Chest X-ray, PA view. Patient: 41 years old, sex M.
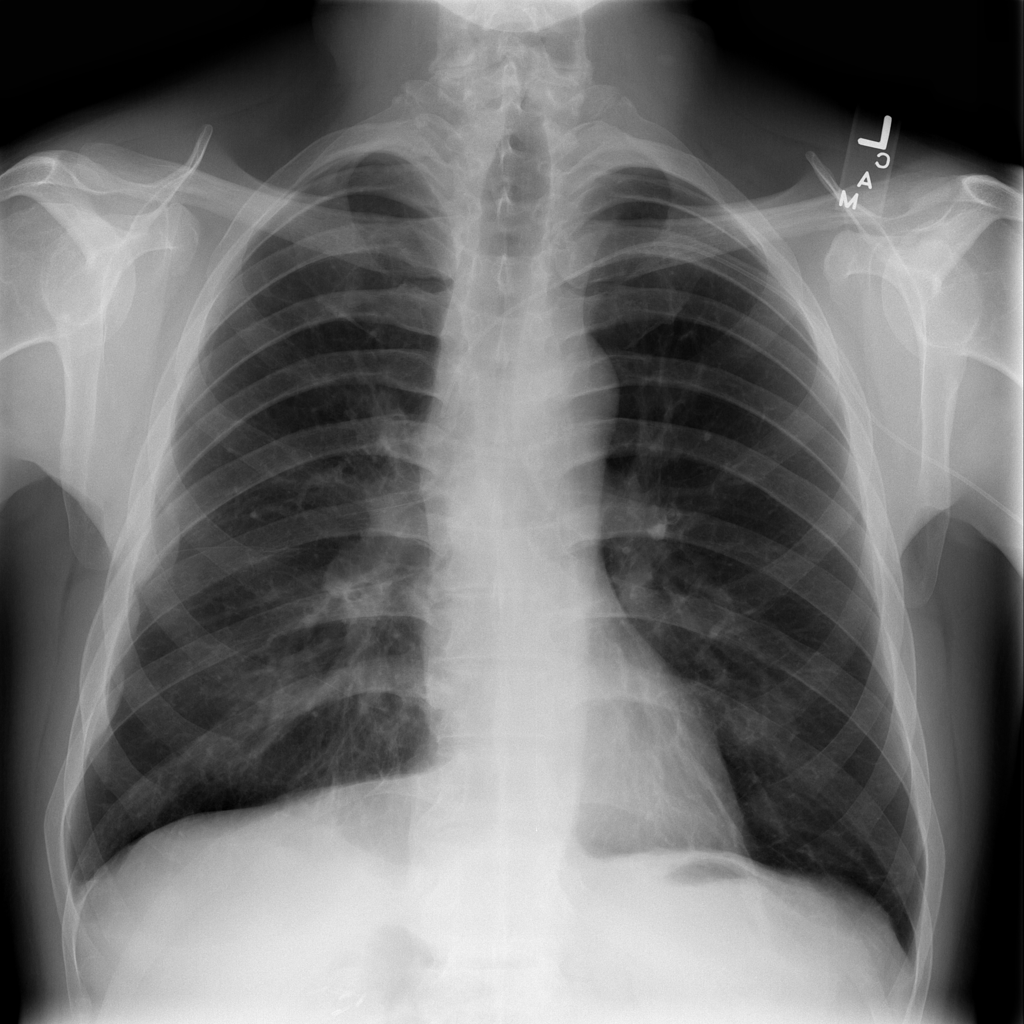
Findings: Atelectasis, Fibrosis, Infiltration, Mass